Question: Hey all I am looking for a way to get this HTML code:
'''
<DIV class=schedule_block>
<DIV class=channel_row><SPAN class=channel>
<DIV class=logo><IMG src='/images/channel_logos/WGNAMER.png'></DIV>
<P><STRONG>2</STRONG><BR>WGNAMER </P></SPAN>
'''
using the HtmlAgilityPack.
I have been trying this:
'''
For Each channel In doc.DocumentNode.SelectNodes(".//div[@class='channel_row']")
Dim info = New Dictionary(Of String, Object)()
With channel
info!Logo = .SelectSingleNode(".//img").Attributes("src").Value
info!Channel = .SelectSingleNode(".//span[@class='channel']").ChildNodes(1).ChildNodes(0).InnerText
info!Station = .SelectSingleNode(".//span[@class='channel']").ChildNodes(1).ChildNodes(2).InnerText
End With
.......
'''
I can get the Logo but it comes up with a blank string for the Channel and for the Station it says
> Index was out of range. Must be non-negative and less than the size of
the collection.
I've tried all types of combinations:
'''
info!Station = .SelectSingleNode(".//span[@class='channel']").ChildNodes(1).ChildNodes(1).InnerText
info!Station = .SelectSingleNode(".//span[@class='channel']").ChildNodes(1).ChildNodes(3).InnerText
info!Station = .SelectSingleNode(".//span[@class='channel']").ChildNodes(0).ChildNodes(1).InnerText
info!Station = .SelectSingleNode(".//span[@class='channel']").ChildNodes(0).ChildNodes(2).InnerText
info!Station = .SelectSingleNode(".//span[@class='channel']").ChildNodes(0).ChildNodes(3).InnerText
'''
What do I need to do in order to correct this?

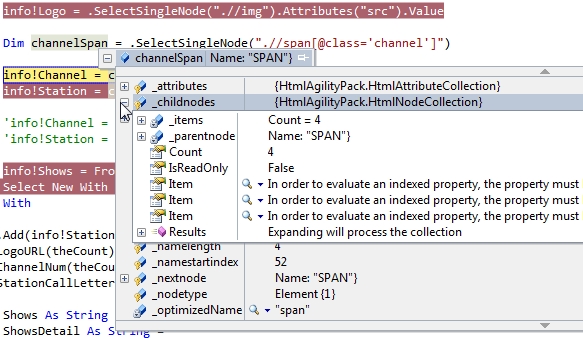
Answer: If the whitespace is actually there, it counts as a child node. So:
'''
Dim channelSpan = .SelectSingleNode(".//span[@class='channel']")
info!Channel = channelSpan.ChildNodes(3).ChildNodes(0).InnerText
info!Station = channelSpan.ChildNodes(3).ChildNodes(2).InnerText
'''